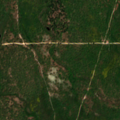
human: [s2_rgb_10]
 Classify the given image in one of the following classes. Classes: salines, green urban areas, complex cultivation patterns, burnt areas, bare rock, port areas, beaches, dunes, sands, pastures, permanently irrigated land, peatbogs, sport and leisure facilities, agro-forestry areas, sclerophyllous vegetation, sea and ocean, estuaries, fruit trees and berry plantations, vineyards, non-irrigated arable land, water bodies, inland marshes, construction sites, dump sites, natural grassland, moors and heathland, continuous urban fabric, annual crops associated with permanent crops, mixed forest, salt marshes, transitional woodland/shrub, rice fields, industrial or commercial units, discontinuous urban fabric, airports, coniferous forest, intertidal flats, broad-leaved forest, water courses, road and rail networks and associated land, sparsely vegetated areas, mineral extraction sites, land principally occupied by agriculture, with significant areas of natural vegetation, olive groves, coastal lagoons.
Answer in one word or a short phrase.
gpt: continuous urban fabric